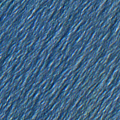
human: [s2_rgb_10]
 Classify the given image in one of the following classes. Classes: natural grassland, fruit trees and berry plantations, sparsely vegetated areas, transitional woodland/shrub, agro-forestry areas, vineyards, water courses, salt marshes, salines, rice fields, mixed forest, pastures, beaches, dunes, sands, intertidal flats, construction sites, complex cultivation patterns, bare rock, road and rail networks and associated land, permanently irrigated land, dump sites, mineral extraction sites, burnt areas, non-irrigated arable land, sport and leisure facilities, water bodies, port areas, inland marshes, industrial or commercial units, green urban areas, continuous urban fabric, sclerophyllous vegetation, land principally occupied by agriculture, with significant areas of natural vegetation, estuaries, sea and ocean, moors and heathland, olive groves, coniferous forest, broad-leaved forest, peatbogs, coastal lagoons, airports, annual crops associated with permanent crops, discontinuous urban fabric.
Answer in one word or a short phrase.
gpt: sea and ocean